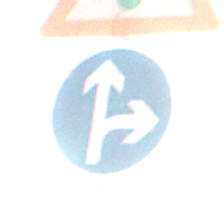
Verkehrszeichen: VorgeschriebeneFahrtrichtungGeradeausOderRechts
Zusatzzeichen oben: Lichtzeichenanlage
Umgebung: Outdoor, Urban
Tageszeit: MorningAfternoon
Wetter: PartlyCloudy
Licht: Natural
Jahreszeit: NotSpecified
Kontrast: HighContrast